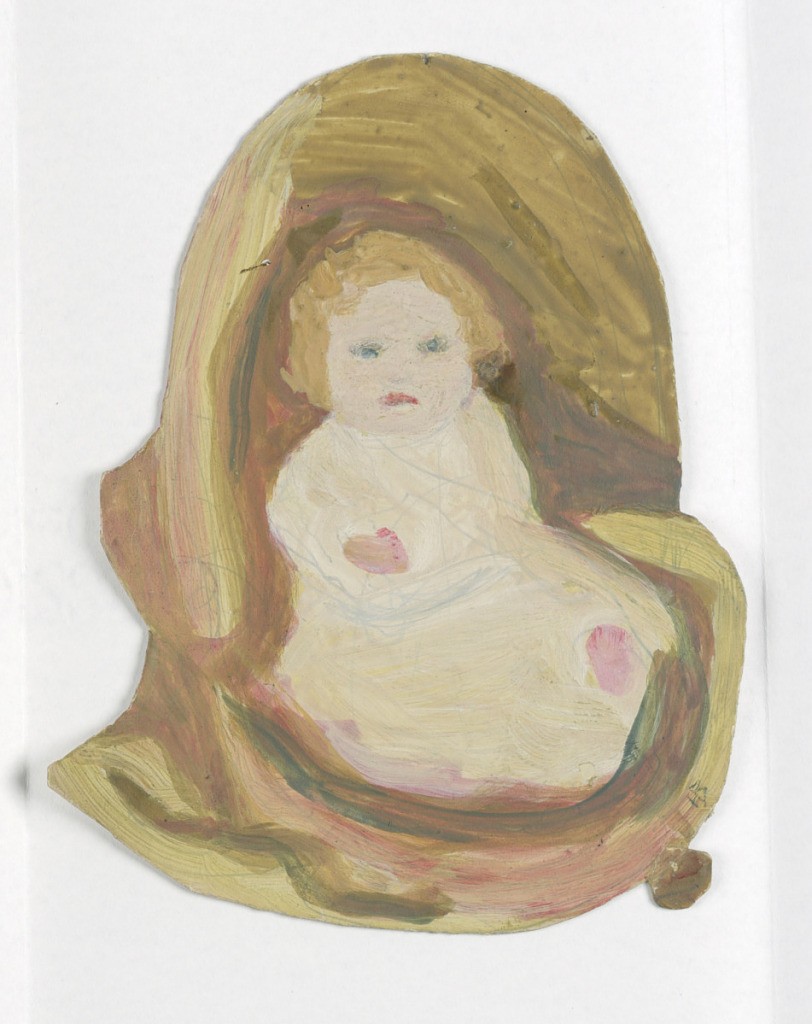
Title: Figure Toy
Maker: Harriet Blackstone, American, 1864–1939
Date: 1922
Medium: Brush and oil, graphite on board
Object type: Paper doll
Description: Paper doll of a baby in a basket.